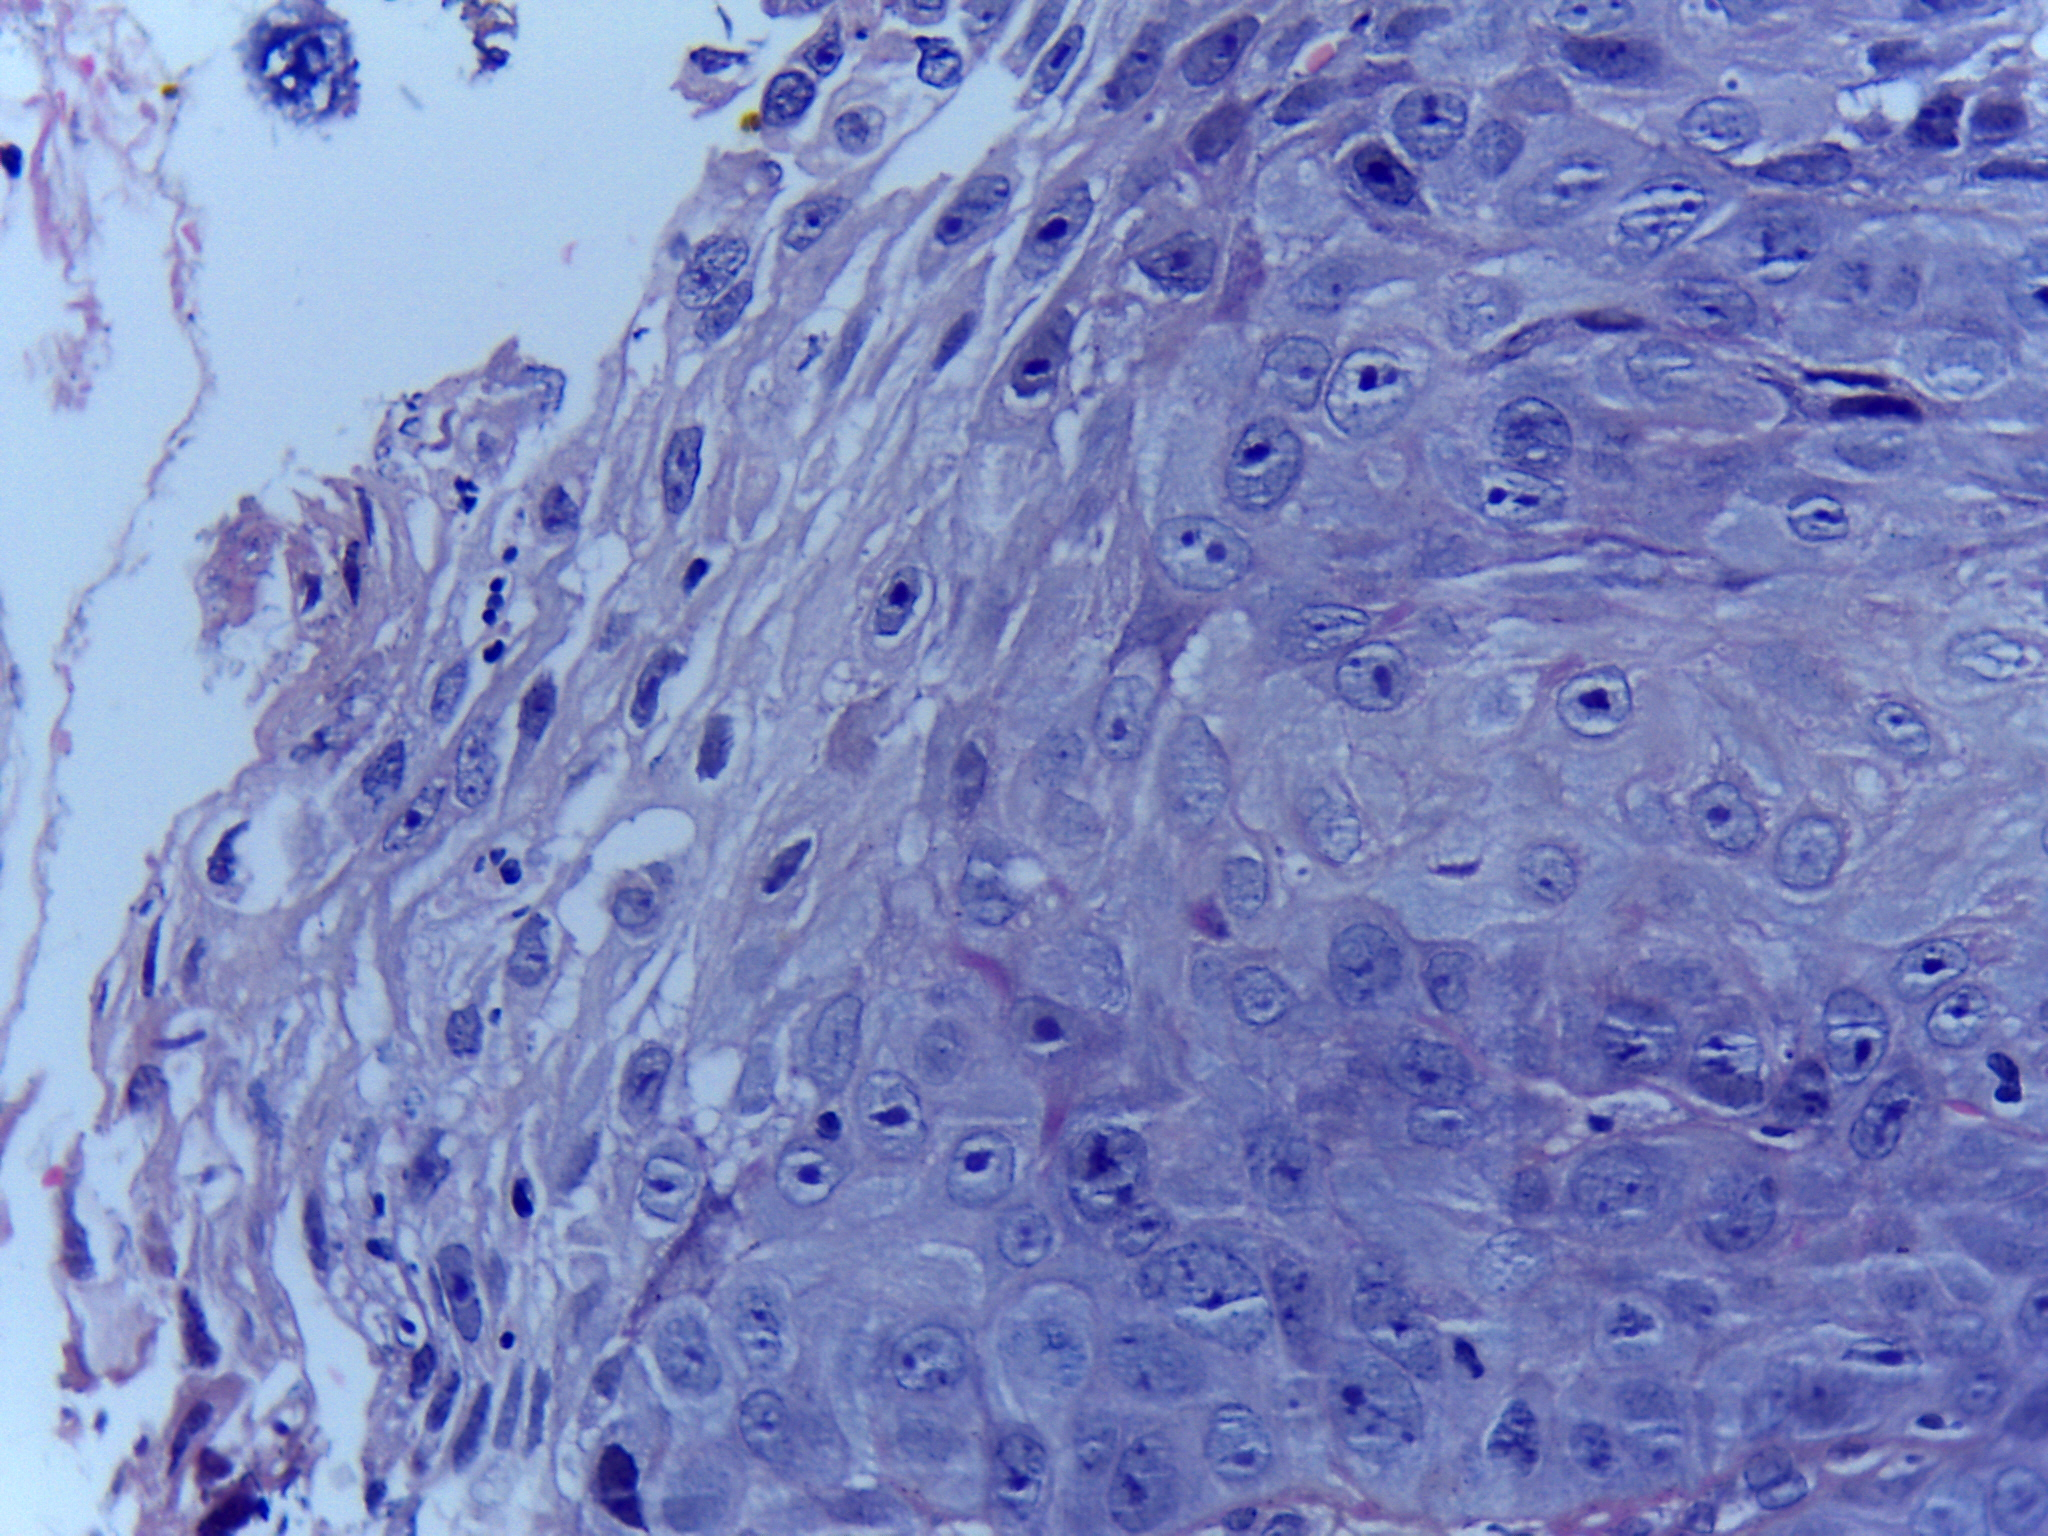
Diagnosis: OSCC